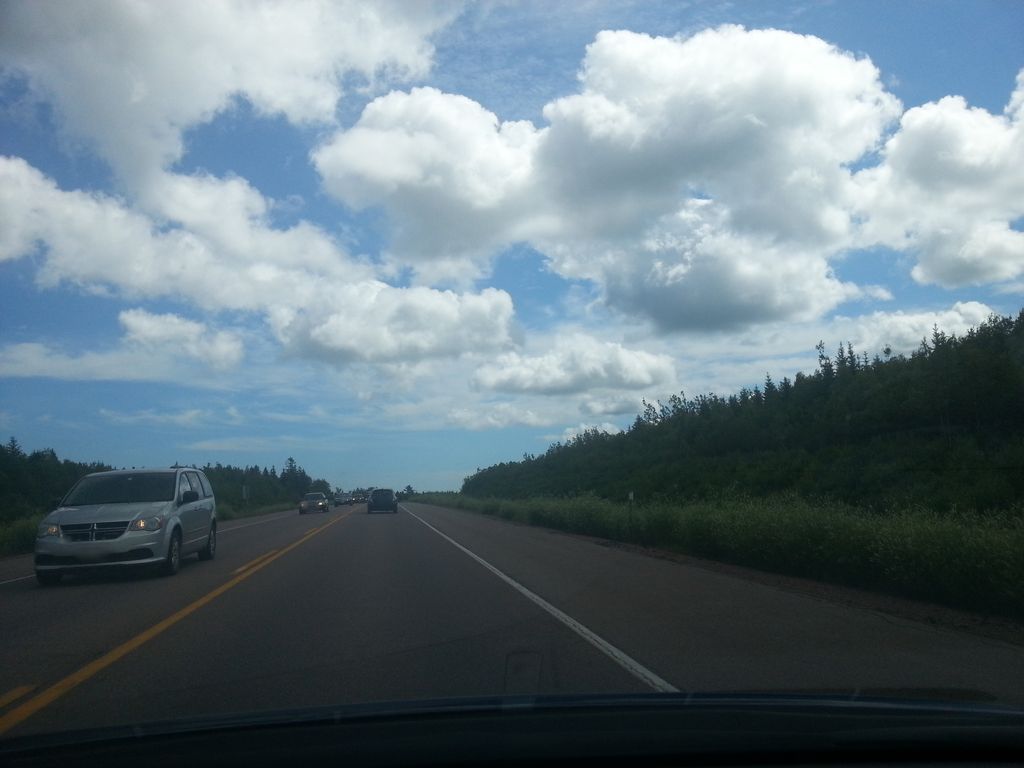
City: charlottetown